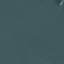
Land use / land cover class: SeaLake